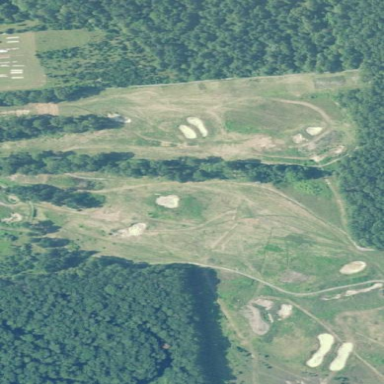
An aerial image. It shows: Golf course surrounded by greenery.